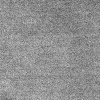
Atmospheric dust classification: dusty